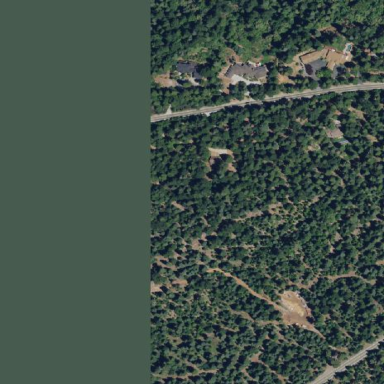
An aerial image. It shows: Evergreen needle-leaved woodland.